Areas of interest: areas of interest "Shenyang Institute of Technology Badminton Court"
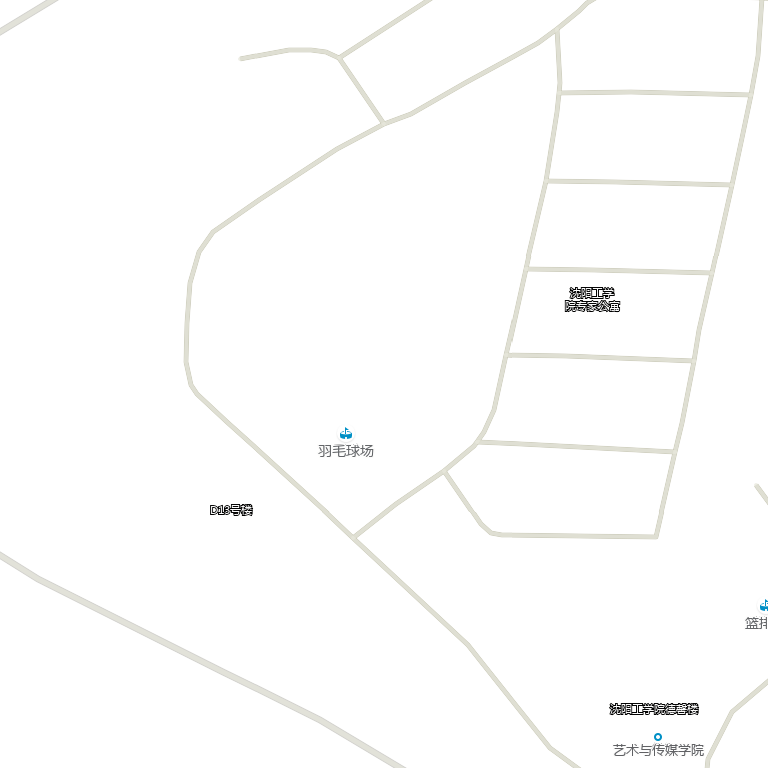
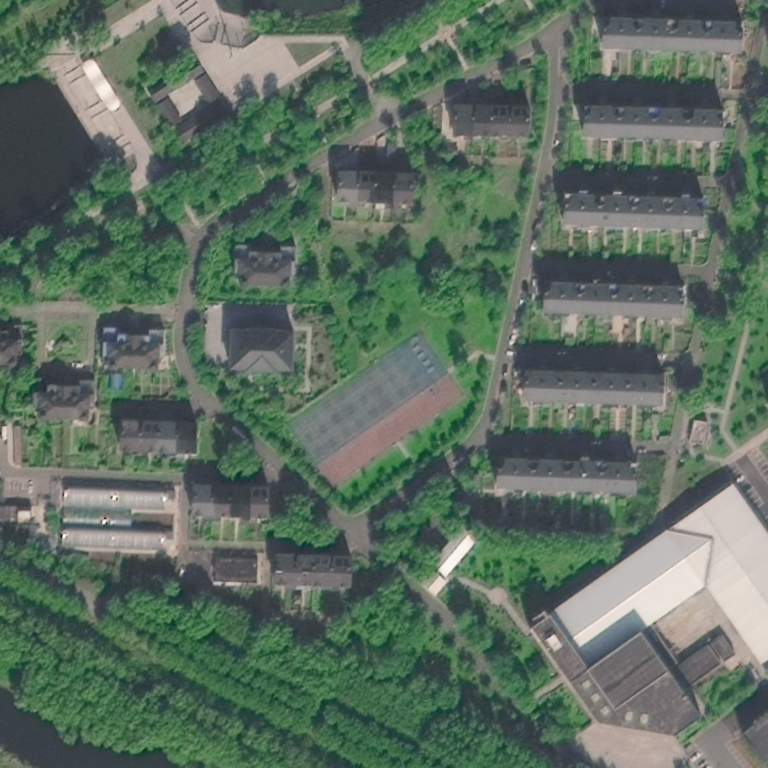